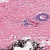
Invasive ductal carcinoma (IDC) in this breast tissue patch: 0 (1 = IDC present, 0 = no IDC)